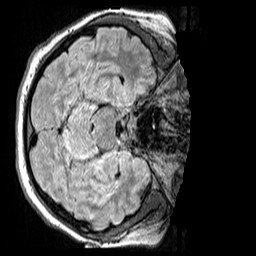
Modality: FLAIR
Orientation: axial
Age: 13
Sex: female
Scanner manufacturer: siemens
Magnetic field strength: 3 T
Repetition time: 5 s
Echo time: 0.388 s